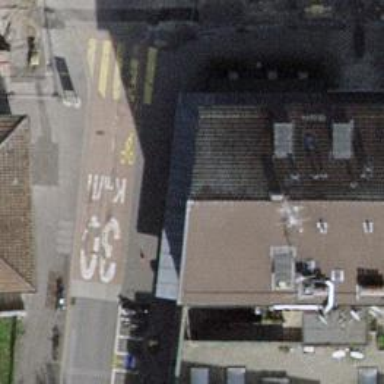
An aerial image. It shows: Restaurant.